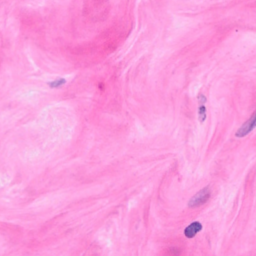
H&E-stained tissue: Breast